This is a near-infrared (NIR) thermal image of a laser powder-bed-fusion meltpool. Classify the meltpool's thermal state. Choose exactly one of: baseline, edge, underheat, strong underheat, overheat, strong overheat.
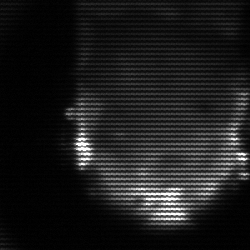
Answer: baseline